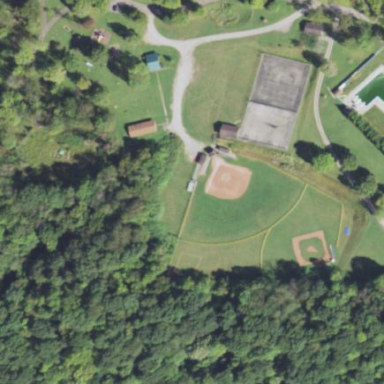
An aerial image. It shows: Baseball pitch for leisure land activities.